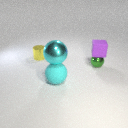
small purple rubber cube above small green metal sphere